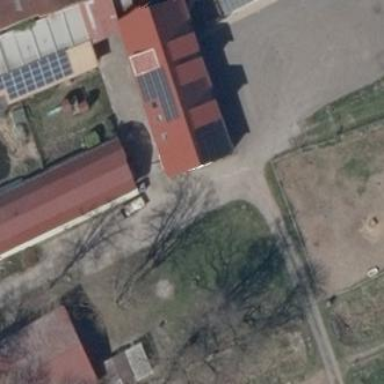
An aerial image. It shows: Hotel building with gabled roof.